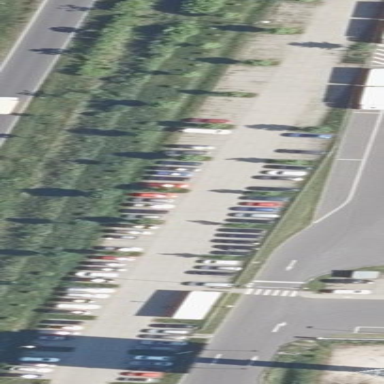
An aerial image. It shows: Parking area with surface.